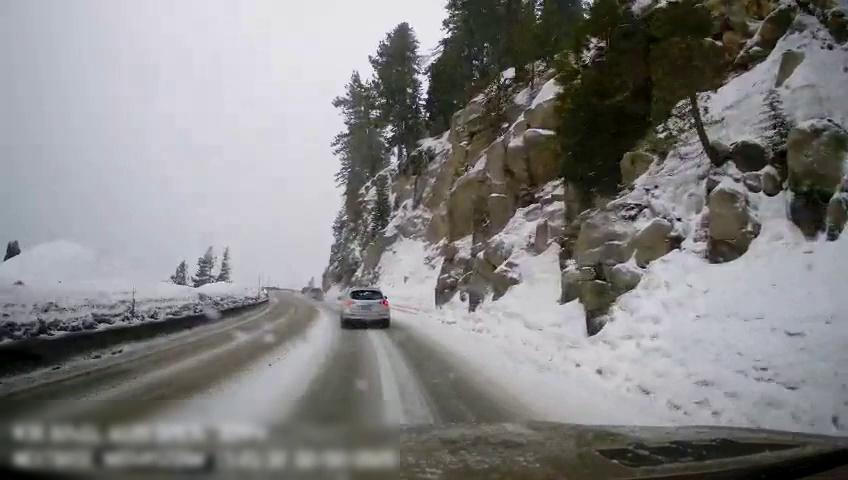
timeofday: Day
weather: Snowy
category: Drivable Space
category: Vehicles | SUV
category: Vehicles | Car
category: Vehicles | Car